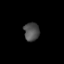
Tissue: lung
Cell type: Epithelial cells
Senescence score: 0.1612
Nuclear area (px): 280
Mean DAPI intensity: 77.868